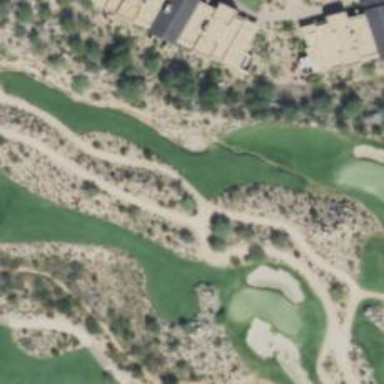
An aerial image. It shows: View of golf hole.